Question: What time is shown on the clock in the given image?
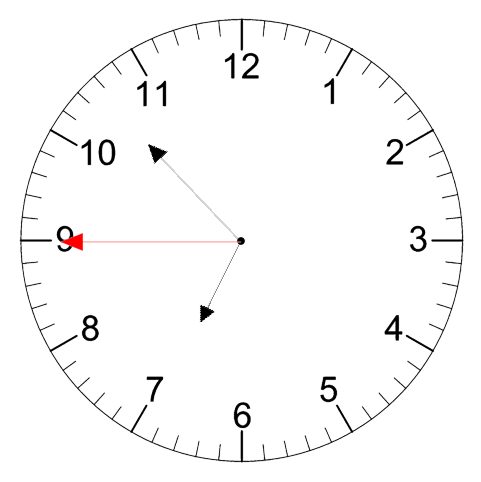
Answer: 06:52:45